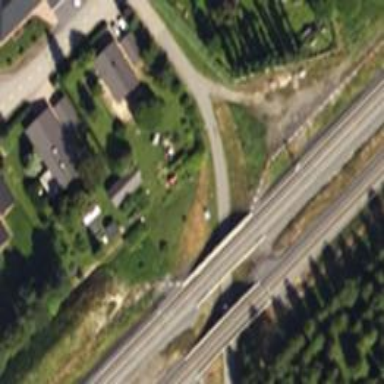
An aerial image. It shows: Cycleway.